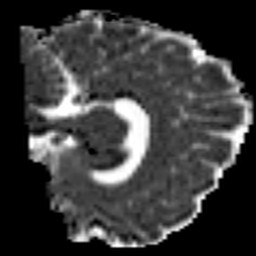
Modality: MD
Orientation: sagittal
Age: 40
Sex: male
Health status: ill
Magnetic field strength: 3 T
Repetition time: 8.4 s
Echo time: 0.0926 s